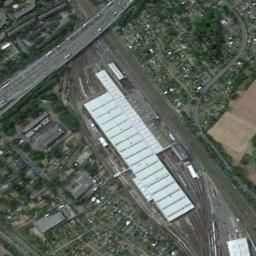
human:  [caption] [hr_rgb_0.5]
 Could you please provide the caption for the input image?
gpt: There are many buildings of different shapes and sizes beside the railway station .

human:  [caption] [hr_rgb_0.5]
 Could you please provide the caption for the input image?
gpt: A well-equipped railway station in a crowded city .

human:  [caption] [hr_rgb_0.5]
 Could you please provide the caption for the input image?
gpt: The railway station is next to some buildings and trees .

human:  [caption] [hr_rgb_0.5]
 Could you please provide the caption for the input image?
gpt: The railway station has lots of railways and some white buildings of different sizes and an overpass is over the railways .

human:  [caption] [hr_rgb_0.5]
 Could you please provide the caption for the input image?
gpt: There are many green trees around the white railway station .